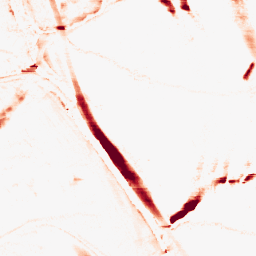
Category: morphological
Decomposition family: morphological_rect
Decomposition parameters: operation: opening
width: 20
height: 5
Upsampling method: sinc_blackman
Upsampling parameters: scale: 8
kernel_size: 16
Upsampling scale: 8